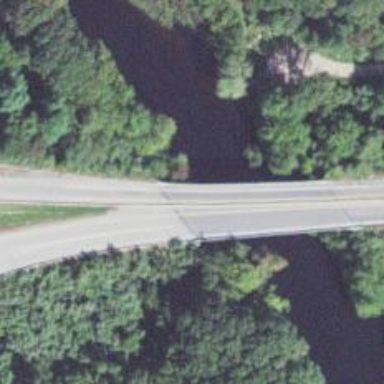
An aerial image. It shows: Asphalt bridge that is part of trunk highway with expressway features.